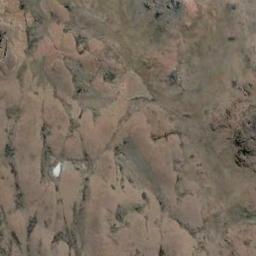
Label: desert